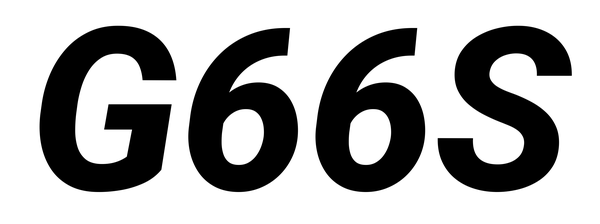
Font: Roboto-Italic_ExtraBold_Italic